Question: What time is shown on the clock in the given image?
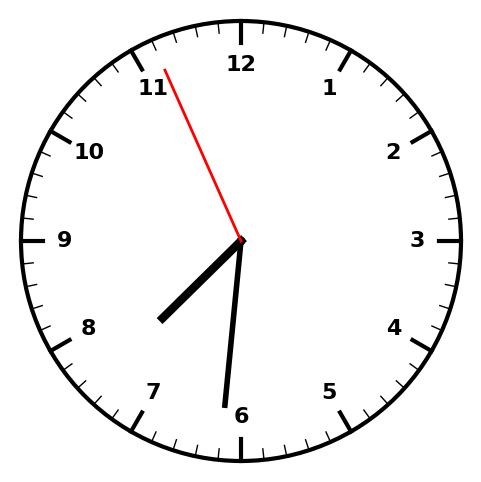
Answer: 07:30:56